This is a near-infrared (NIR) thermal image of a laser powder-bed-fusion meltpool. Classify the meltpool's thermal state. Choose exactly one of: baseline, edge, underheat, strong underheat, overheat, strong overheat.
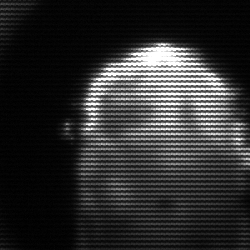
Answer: baseline